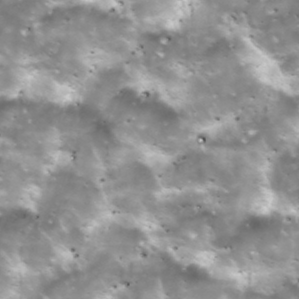
Label: non_frost